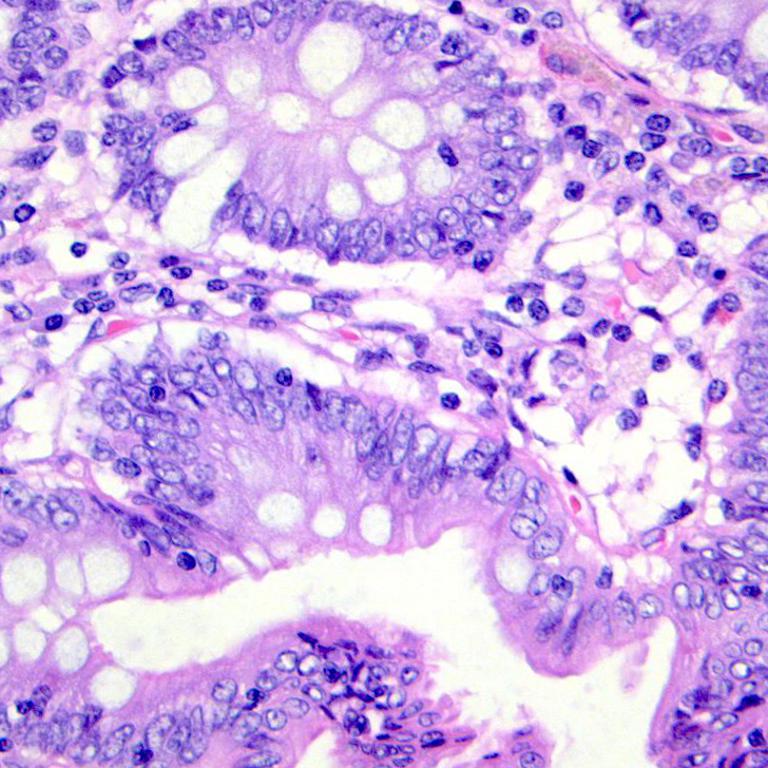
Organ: colon
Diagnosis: benign